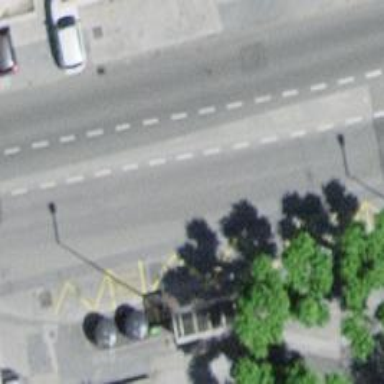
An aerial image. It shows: Bus stop with platform for public transport.